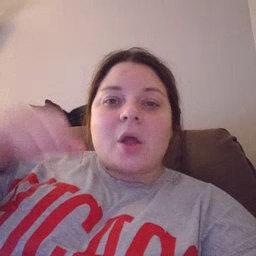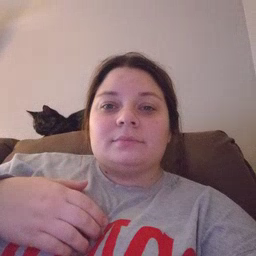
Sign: loud